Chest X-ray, AP view. Patient: 58 years old, sex M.
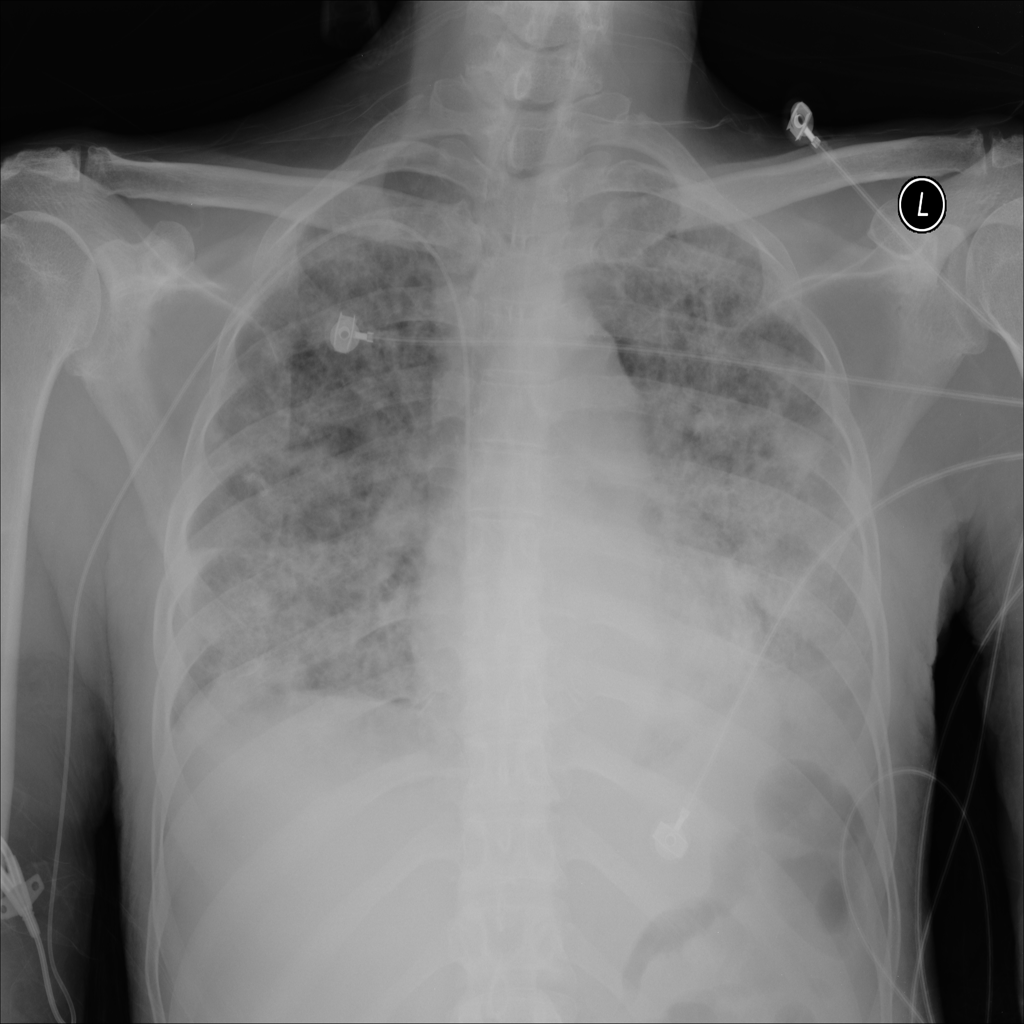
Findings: Effusion, Pneumothorax